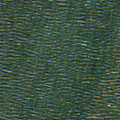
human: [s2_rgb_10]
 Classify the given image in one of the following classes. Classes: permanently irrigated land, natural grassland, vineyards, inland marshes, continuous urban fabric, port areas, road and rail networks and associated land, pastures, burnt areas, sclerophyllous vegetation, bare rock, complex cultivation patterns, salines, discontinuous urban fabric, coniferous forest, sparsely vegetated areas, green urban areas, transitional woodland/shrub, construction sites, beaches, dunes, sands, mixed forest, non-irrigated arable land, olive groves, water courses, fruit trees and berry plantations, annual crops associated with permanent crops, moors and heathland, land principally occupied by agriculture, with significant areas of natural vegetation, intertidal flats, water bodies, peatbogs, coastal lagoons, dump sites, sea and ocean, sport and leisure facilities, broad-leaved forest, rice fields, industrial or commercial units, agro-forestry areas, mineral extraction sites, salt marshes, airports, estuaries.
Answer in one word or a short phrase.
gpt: sea and ocean